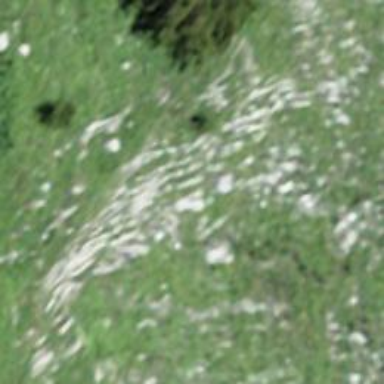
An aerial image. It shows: Cliff in nature.